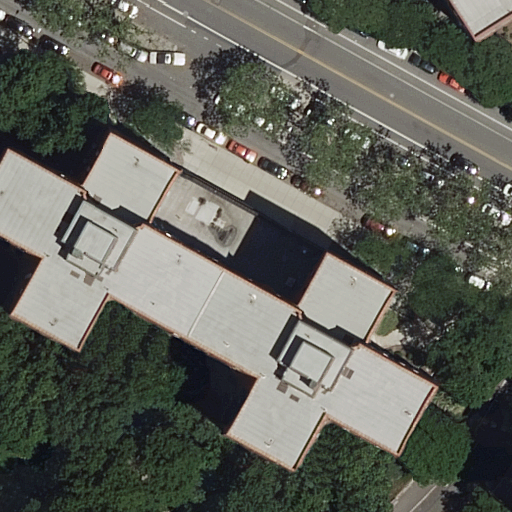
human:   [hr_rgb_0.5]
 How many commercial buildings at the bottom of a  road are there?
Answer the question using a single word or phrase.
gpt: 0

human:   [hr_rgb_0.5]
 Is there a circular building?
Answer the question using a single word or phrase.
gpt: no

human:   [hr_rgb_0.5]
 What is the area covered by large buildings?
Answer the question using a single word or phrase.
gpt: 1368m2

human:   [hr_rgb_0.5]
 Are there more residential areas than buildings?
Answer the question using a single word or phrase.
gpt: no

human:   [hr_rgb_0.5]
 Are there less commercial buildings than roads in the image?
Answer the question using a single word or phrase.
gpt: yes

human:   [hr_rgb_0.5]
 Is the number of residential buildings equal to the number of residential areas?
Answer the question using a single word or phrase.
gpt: yes

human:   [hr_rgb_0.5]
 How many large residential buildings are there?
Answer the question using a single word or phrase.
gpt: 1

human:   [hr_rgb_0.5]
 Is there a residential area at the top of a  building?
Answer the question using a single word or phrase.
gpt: yes

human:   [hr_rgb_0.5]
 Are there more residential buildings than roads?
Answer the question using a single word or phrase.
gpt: no

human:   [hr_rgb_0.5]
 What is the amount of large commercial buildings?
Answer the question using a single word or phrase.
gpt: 0

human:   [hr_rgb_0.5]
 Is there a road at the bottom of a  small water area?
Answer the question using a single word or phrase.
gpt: no

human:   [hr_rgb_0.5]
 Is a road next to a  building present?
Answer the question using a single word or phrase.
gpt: yes

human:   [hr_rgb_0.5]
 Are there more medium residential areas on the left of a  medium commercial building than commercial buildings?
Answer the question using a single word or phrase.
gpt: no

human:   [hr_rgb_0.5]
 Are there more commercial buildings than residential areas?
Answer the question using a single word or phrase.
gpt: no

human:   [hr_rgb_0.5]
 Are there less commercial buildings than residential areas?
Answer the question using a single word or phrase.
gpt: yes

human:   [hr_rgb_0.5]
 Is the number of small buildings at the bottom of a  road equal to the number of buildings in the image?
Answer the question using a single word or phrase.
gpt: no

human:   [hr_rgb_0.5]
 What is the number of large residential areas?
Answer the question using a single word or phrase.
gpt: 2

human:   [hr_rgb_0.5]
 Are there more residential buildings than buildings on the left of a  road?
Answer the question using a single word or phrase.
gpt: yes

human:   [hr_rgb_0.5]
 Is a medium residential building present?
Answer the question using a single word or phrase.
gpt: no

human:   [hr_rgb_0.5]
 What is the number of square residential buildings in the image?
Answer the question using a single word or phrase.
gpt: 0

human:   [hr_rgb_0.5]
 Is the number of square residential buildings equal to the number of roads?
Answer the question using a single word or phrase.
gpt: no

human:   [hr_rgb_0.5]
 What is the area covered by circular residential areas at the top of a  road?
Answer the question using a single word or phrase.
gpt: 0m2

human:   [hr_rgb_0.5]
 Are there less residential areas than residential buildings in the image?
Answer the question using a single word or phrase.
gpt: no

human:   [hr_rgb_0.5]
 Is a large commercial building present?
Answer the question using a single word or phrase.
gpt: no

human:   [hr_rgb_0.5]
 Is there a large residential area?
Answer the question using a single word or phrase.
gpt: yes

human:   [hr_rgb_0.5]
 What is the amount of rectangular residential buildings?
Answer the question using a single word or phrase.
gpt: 1

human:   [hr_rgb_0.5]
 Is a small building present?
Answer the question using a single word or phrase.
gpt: yes

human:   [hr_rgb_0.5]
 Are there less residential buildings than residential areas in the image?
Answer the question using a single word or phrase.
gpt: no

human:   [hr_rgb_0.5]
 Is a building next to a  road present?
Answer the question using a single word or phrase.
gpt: yes

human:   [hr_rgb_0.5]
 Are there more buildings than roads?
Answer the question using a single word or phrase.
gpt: no

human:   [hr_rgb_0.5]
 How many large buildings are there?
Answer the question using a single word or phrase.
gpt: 1

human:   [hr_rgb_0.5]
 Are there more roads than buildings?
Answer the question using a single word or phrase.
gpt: yes

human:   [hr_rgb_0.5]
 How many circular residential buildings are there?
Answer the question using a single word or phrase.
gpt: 0

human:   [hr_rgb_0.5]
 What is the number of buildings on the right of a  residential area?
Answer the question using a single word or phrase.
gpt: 2

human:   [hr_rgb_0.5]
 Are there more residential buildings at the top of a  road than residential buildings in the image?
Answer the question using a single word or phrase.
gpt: no

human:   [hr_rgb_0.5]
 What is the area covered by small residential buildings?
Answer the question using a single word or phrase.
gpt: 61m2